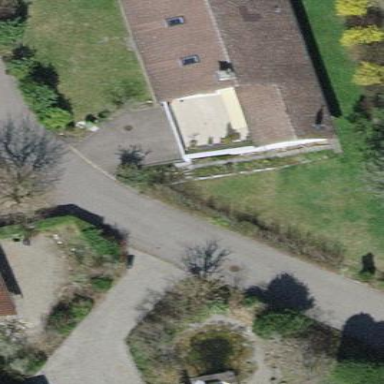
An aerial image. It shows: Detached building with tile roof.